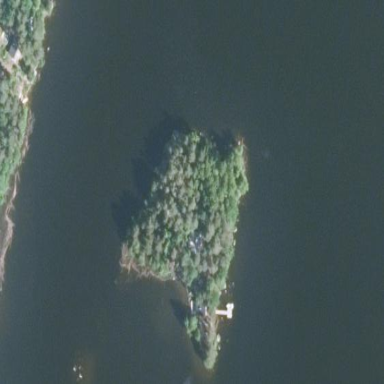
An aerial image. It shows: Island.